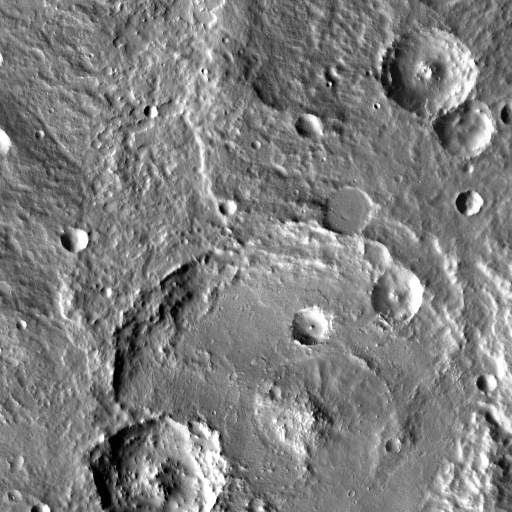
Crater classes present: Background, Other, Layered, Buried, Secondary